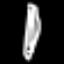
Label: pencil